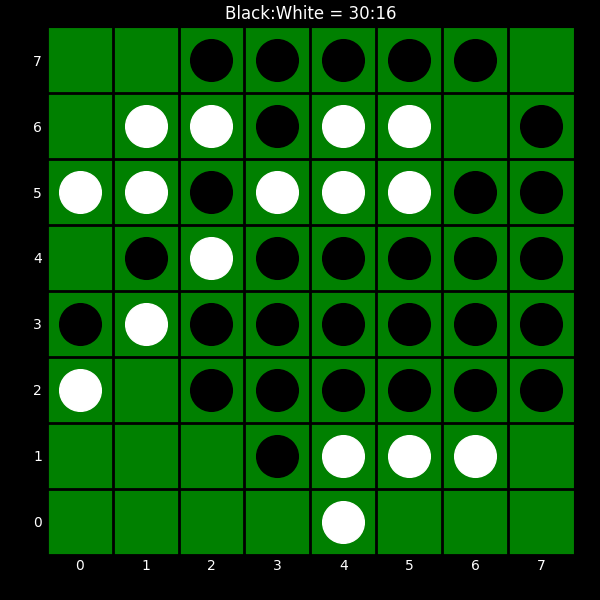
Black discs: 30
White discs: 16